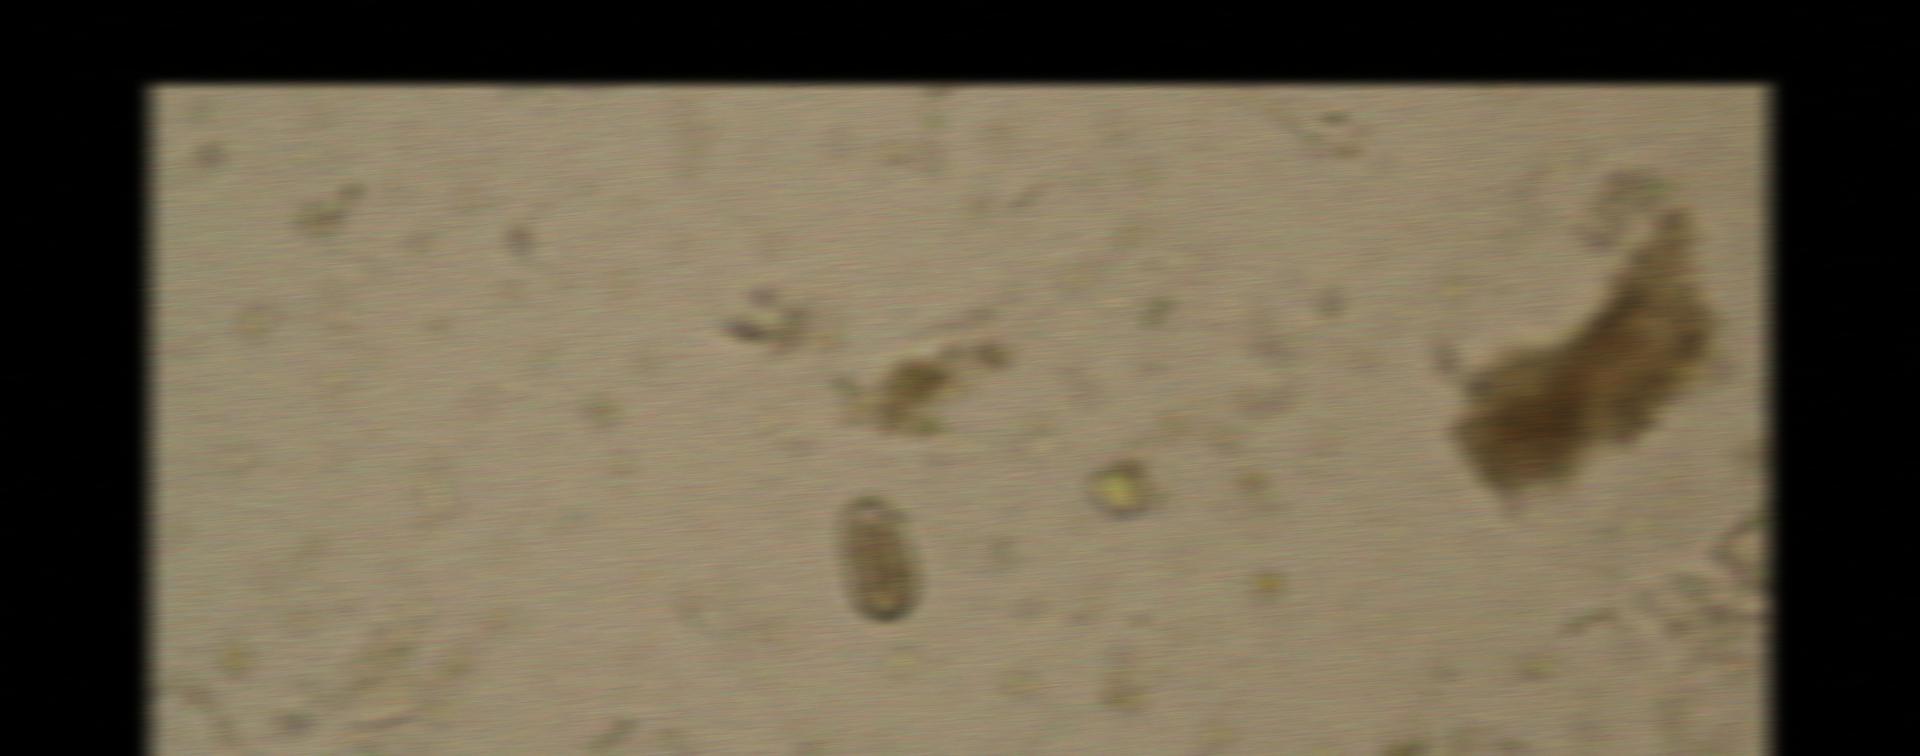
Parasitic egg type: Capillaria philippinensis